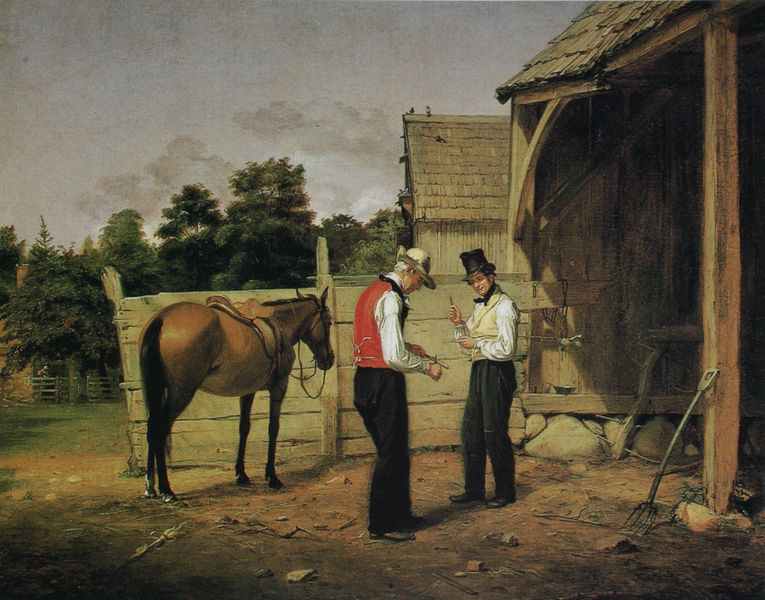
Titel: Bargaining for a Horse
Künstler: William Sidney Mount
Standort: New York (New York)
Institution: The New York Historical Society
Schlagwörter: baum, blau, gemälde, himmel, mann, schatten, weiß, wolken, bäume, gelb, grün, landschaft, menschen, sand, braun, holz, hut, hüte, licht, männer, reden, schwarz, stroh, szene, dach, gebäude, gras, haus, rasen, rot, tier, wiese, wolke, zaun, beige, gespräch, schleife, zylinder, anzug, hemd, hose, wand, messer, stein, steine, erde, vögel, weide, gatter, hütte, boden, gold, realismus, zilinder, england, wald, dachziegel, genre, handel, pferd, reiter, schuppen, garten, beine, sattel, schwanz, schweif, zaumzeug, zügel, geschäft, hosen, hafer, säcke, bauernhof, gartenzaun, hof, koppel, zwei männer, balken, fein, weste, pfosten, spitzweg, verkauf, scheune, gentlemen, kauf, verhandlung, sonntag, violine, feiertag, werkzeug, stall, gehöft, brauner, zaum, kaufen, holzwand, schnitzen, strebe, gabel, schindeln, stallung, dachschindeln, verhandeln, cottage, rechen, schanz, saumzeug, mistgabel, holzschuppen, heugabel, reitstall, feilschen, harke, aun, mnner, forke, grepe, tierarzt, reitpferd, rote weste, ht, pferdehandel, stubs, männer pferd, emänner, sommer